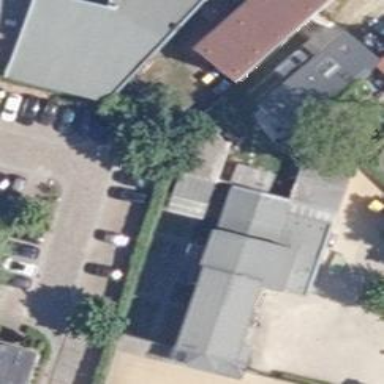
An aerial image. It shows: Sports hall building.